Question: Count the number of objects in the diagram.
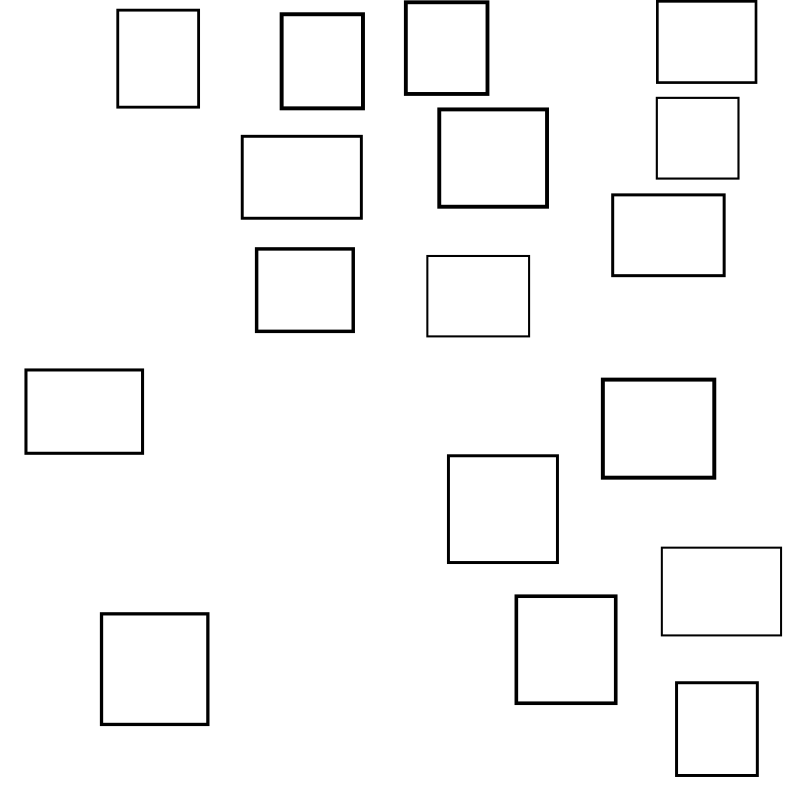
Answer: 17